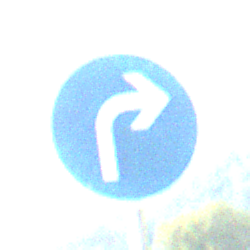
Verkehrszeichen: VorgeschriebeneFahrtrichtungRechts
Umgebung: Outdoor, Nature
Tageszeit: SunriseSunset
Wetter: PartlyCloudy
Licht: Natural
Jahreszeit: NotSpecified
Kontrast: MediumContrast